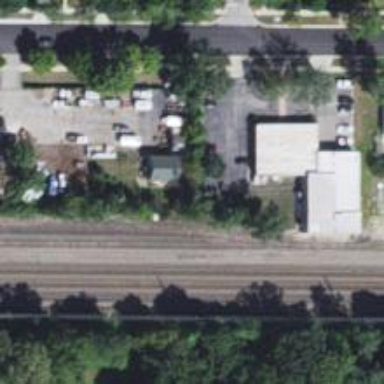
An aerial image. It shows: Railway siding for service.